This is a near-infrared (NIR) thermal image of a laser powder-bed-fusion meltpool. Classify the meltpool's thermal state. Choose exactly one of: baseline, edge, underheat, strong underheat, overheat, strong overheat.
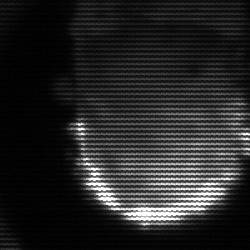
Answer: baseline